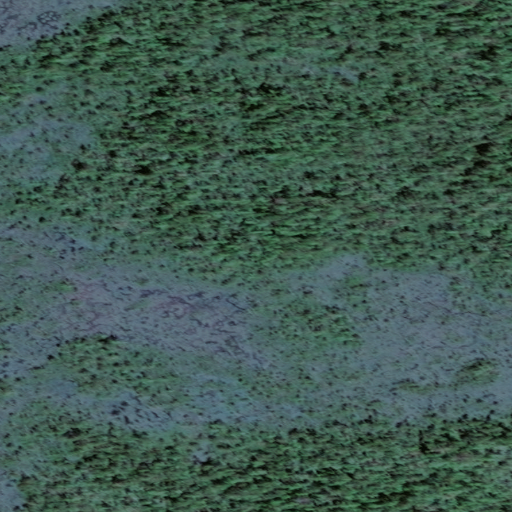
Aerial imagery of island in Alaska named Square Island containing only unknown